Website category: university
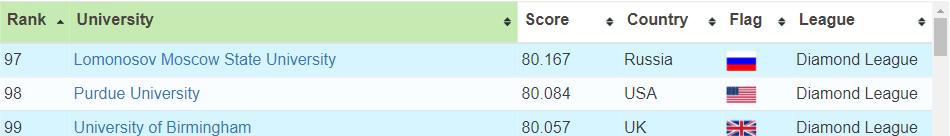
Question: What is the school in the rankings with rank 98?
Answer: Purdue University

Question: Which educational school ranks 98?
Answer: Purdue University

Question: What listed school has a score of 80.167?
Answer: Lomonosov Moscow State University

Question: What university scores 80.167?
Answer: Lomonosov Moscow State University

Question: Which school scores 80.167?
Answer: Lomonosov Moscow State University

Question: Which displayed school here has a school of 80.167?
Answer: Lomonosov Moscow State University

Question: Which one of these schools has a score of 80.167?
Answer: Lomonosov Moscow State University

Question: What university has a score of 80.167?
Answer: Lomonosov Moscow State University

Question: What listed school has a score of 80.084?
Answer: Purdue University

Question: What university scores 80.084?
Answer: Purdue University

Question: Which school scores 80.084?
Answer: Purdue University

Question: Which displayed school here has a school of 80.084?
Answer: Purdue University

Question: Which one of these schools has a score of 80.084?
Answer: Purdue University

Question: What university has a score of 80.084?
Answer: Purdue University

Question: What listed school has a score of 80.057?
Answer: University of Birmingham

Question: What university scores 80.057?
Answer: University of Birmingham

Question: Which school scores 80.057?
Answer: University of Birmingham

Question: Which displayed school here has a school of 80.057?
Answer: University of Birmingham

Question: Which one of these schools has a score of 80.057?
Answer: University of Birmingham

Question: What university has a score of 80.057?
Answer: University of Birmingham

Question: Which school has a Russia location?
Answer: Lomonosov Moscow State University

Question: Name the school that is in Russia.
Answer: Lomonosov Moscow State University

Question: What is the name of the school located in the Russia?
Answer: Lomonosov Moscow State University

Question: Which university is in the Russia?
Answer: Lomonosov Moscow State University

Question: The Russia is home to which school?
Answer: Lomonosov Moscow State University

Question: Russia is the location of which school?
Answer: Lomonosov Moscow State University

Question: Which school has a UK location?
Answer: University of Birmingham

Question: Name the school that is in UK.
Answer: University of Birmingham

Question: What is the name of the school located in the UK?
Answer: University of Birmingham

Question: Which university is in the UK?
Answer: University of Birmingham

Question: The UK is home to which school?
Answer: University of Birmingham

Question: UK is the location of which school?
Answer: University of Birmingham

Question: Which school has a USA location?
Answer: Purdue University

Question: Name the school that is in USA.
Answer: Purdue University

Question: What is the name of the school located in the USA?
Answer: Purdue University

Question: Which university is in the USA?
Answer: Purdue University

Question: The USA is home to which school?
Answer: Purdue University

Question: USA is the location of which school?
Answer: Purdue University